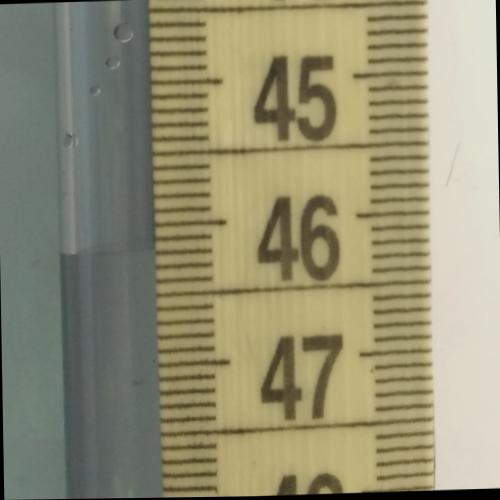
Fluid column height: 46.2 cm